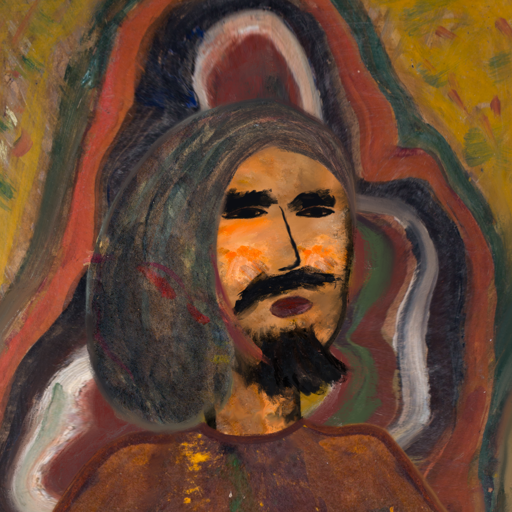
Background: AfterRaid, Head And Neck Side: Gypsy_Queen, Face Side: Mosgoul, Bust: Comrade, Hair Side: Gypsy_Mother, Head Accessory: Blank, Second Necklace: Blank, Necklace: Blank, Baby: Blank